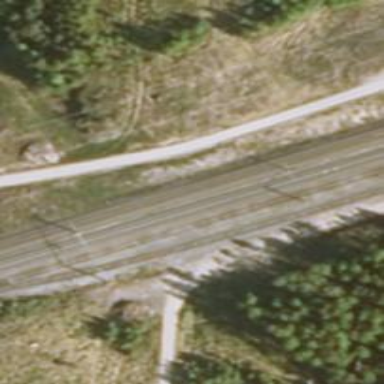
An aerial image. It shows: Wedge used for railway derailment.